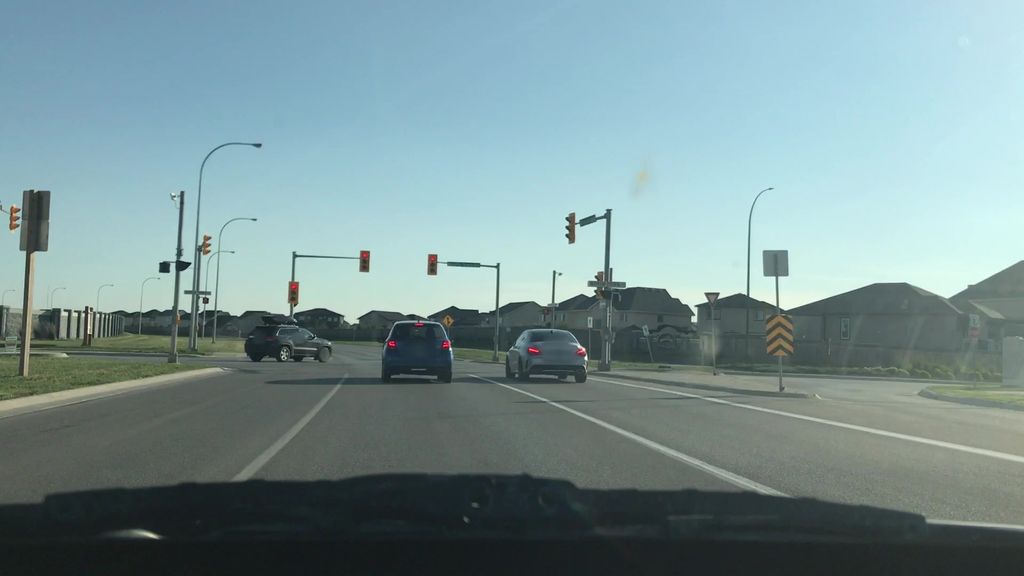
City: winnipeg